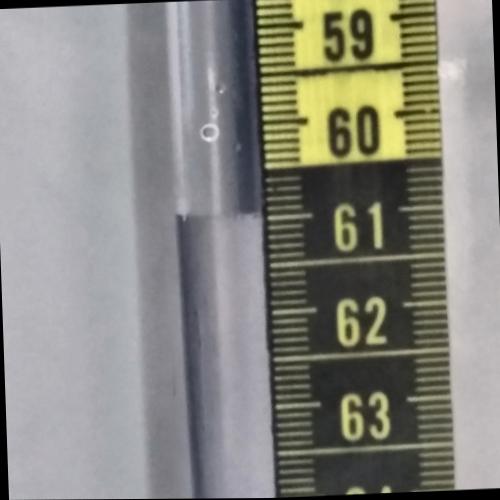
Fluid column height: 61.0 cm